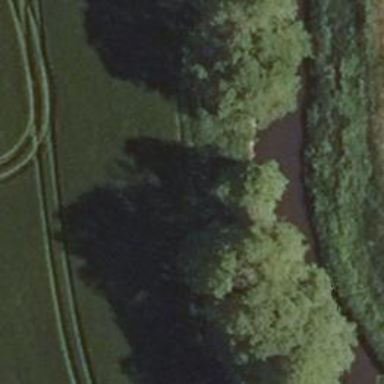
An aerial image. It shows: Row of deciduous broadleaved trees.